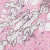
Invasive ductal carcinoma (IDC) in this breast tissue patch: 0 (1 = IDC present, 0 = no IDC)